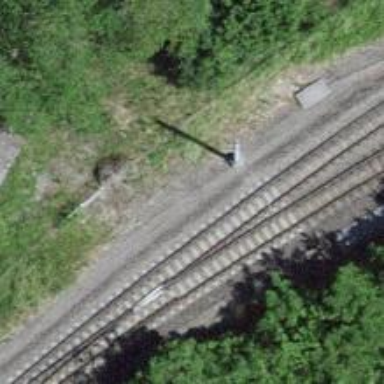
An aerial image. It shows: Narrow-gauge railway with single track. The railway is electrified with contact line.